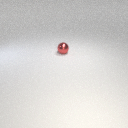
small red metal sphere